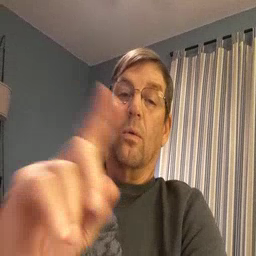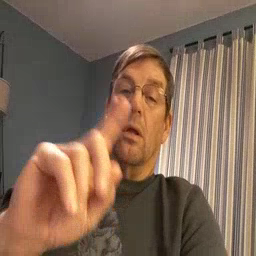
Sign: where